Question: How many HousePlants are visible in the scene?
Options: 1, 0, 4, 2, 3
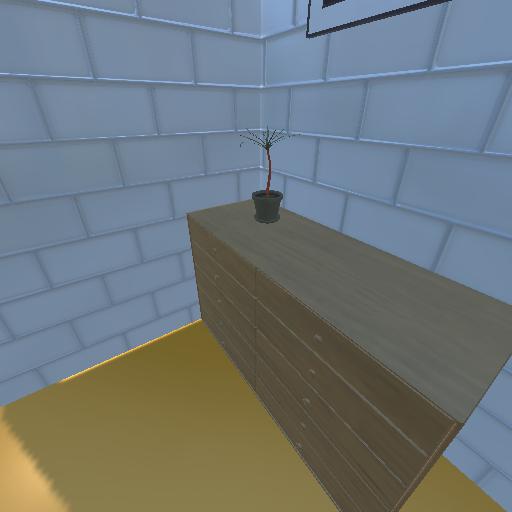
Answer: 1